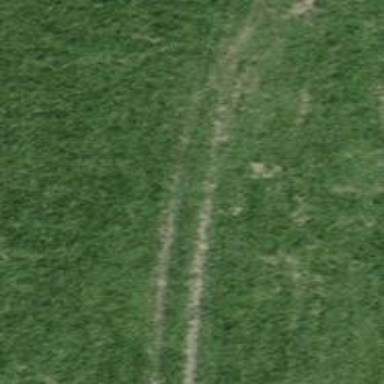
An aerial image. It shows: Track with grade 5 tracktype.